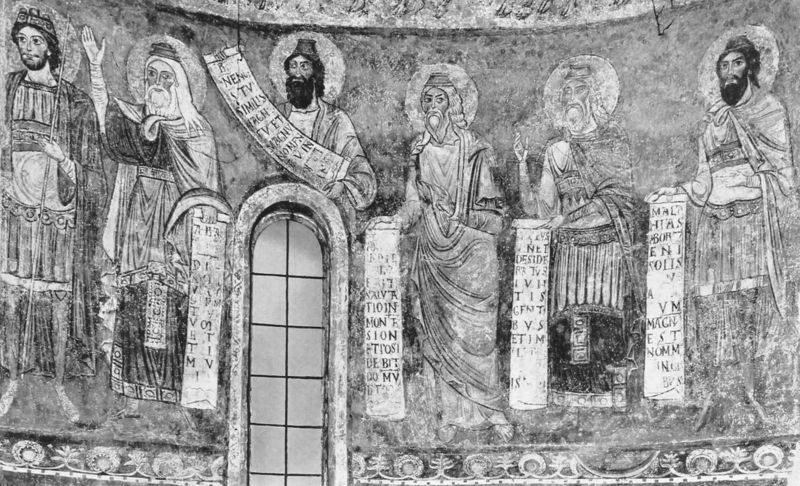
Titel: San Silvestro in Tivoli
Standort: Tivoli (EU - I - Latium)
Schlagwörter: hand, weiß, fenster, grau, hut, hüte, männer, schwarz, säulen, muster, ornament, bart, bärte, kappen, wand, falten, kirche, gewand, krone, relief, schrift, bogen, ornamente, wandgemälde, wandmalerei, foto, heiligenschein, nimbus, christlich, segnen, schriftrolle, heilige, fresko, bemalung, mittelalterlich, grüßen, latein, bogenfenster, schriftrollen, staab, apostel, byzanz, byzantinisch, glorien, 6 personen